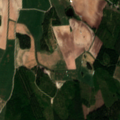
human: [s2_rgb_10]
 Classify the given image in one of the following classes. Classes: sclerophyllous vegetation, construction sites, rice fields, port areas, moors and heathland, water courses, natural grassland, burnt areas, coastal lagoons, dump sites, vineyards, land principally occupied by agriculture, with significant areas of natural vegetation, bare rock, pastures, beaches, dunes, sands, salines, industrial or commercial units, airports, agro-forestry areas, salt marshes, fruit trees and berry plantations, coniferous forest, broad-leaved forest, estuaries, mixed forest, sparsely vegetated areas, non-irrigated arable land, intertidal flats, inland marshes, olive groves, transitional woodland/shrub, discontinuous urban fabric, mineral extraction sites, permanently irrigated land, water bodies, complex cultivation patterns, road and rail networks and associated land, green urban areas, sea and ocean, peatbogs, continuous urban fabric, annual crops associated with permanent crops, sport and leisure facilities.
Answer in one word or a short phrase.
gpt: non-irrigated arable land, land principally occupied by agriculture, with significant areas of natural vegetation, mixed forest, transitional woodland/shrub